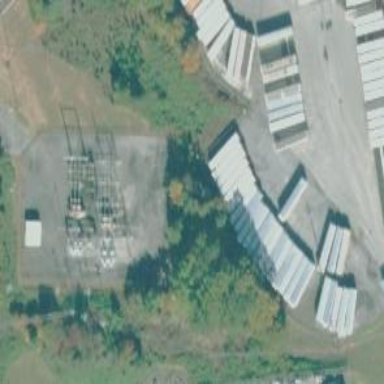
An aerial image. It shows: Distribution level power substation enclosed by fence.